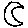
Label: moon